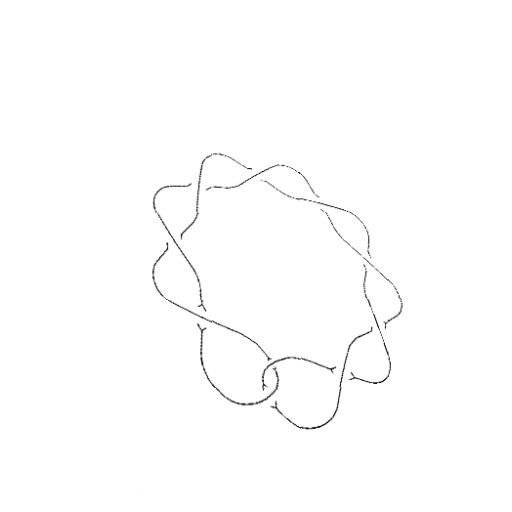
Crossing number: 10